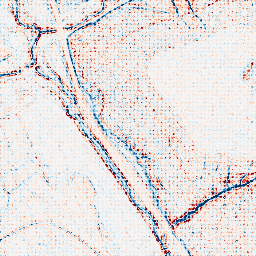
Category: edge_preserving
Decomposition family: bilateral
Decomposition parameters: d: 5
sigma_color: 25
sigma_space: 75
Upsampling method: sinc_blackman
Upsampling parameters: scale: 8
kernel_size: 8
Upsampling scale: 8